Field crop: maize
Growth stage: 2
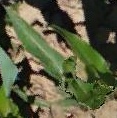
Species: maize